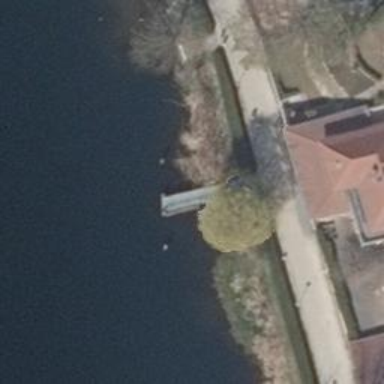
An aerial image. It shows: Man-made pier.